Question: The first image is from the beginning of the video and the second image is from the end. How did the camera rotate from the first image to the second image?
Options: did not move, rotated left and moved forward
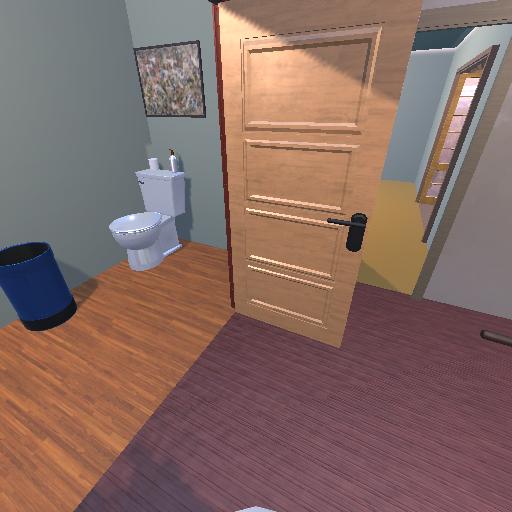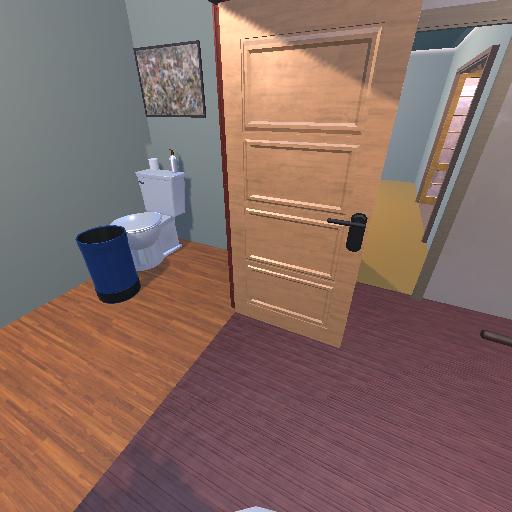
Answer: did not move